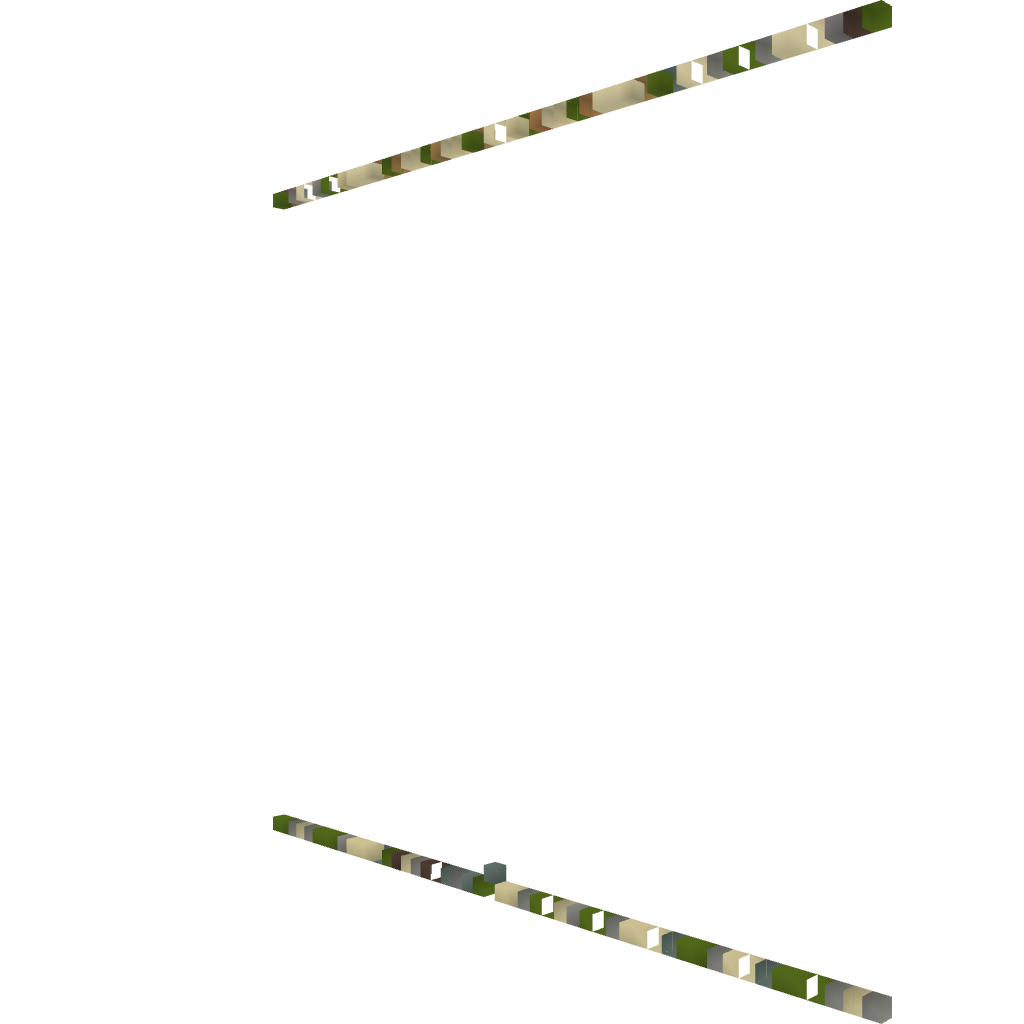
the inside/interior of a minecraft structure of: Loool face